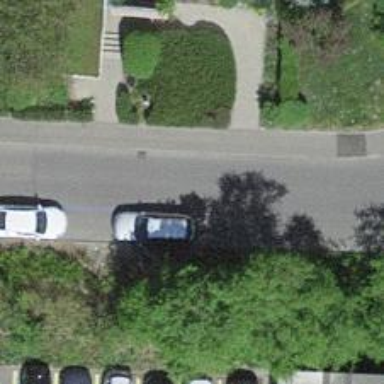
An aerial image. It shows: Residential road with asphalt surface. There is sidewalk on the left side.